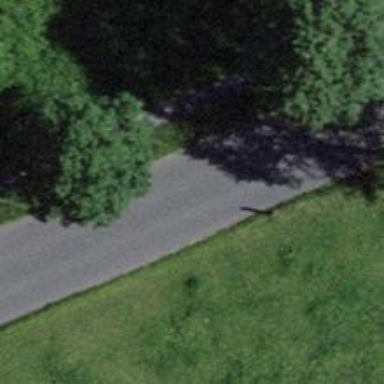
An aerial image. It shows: Unclassified asphalt road with separate sidewalk.